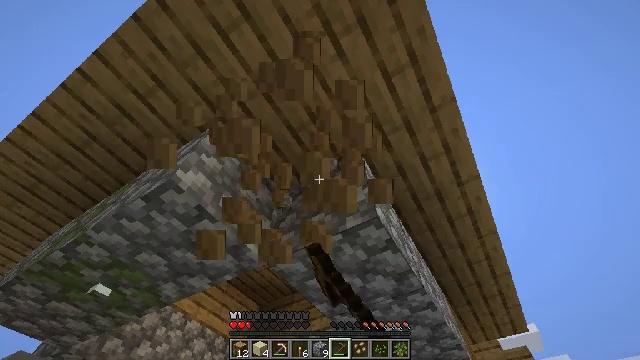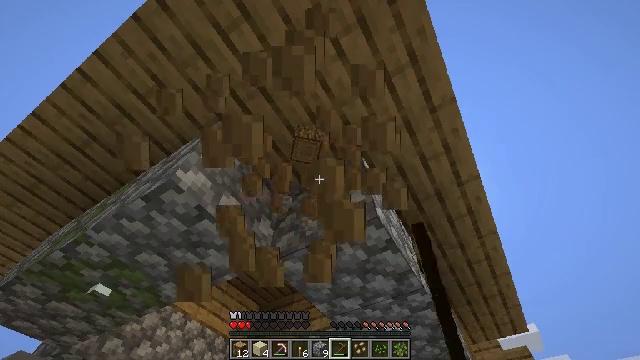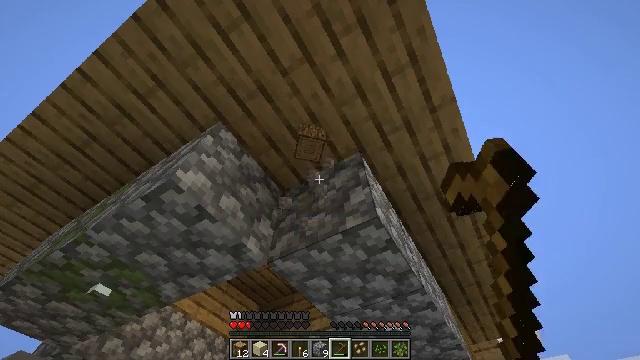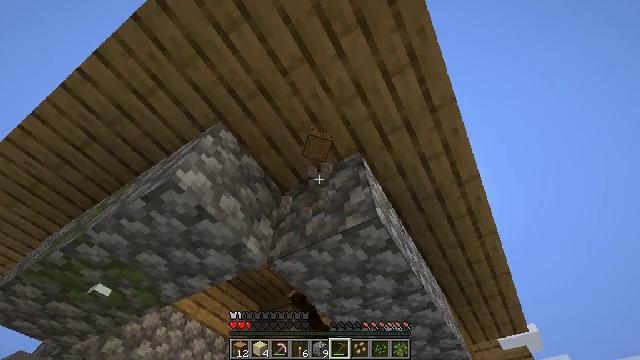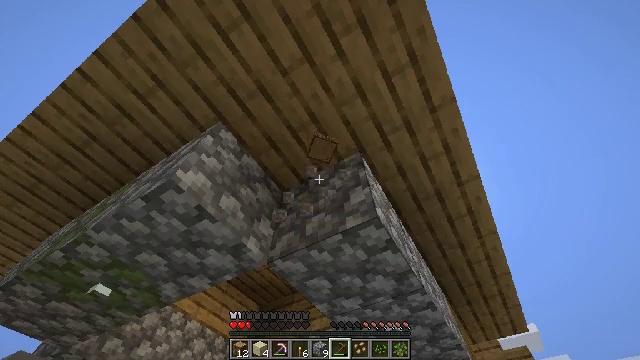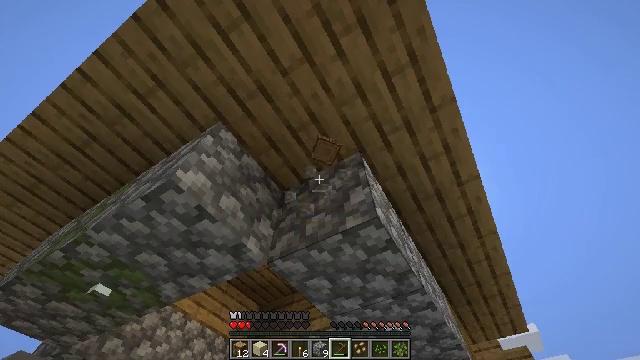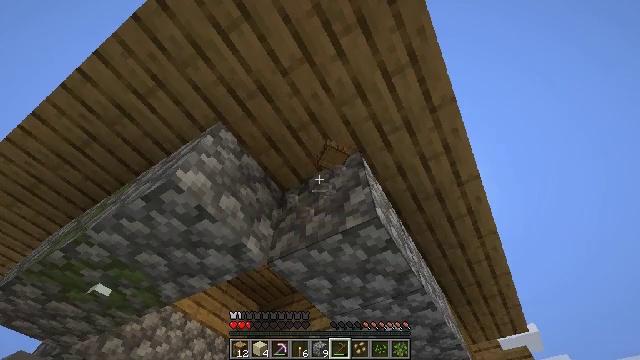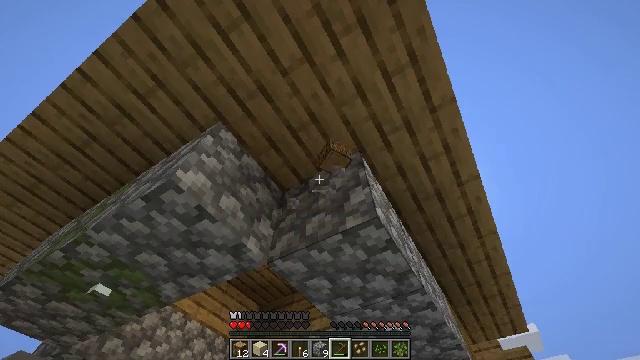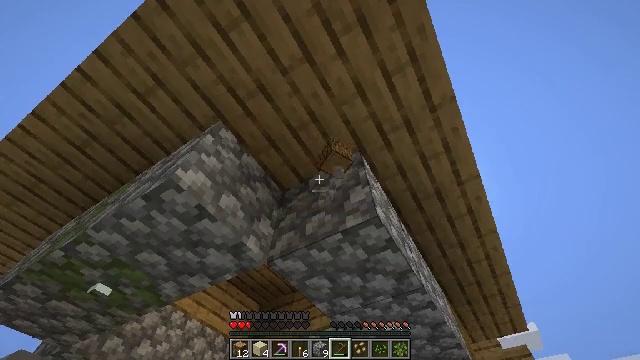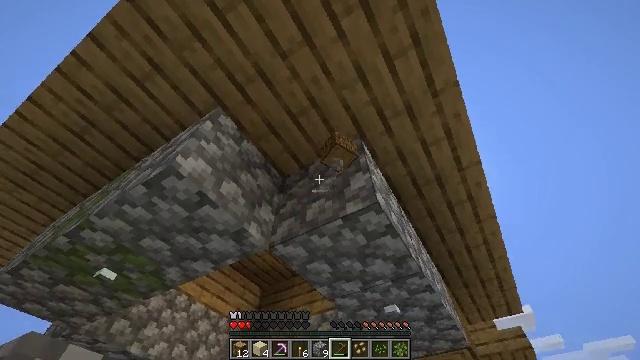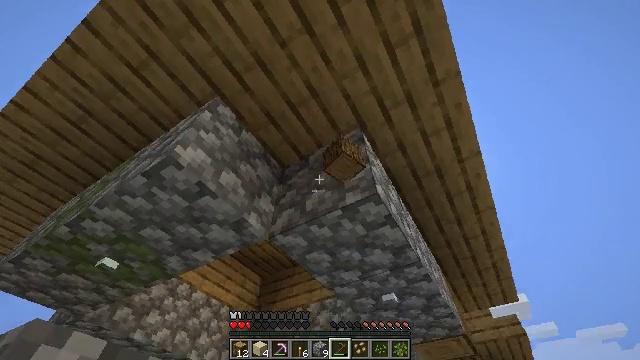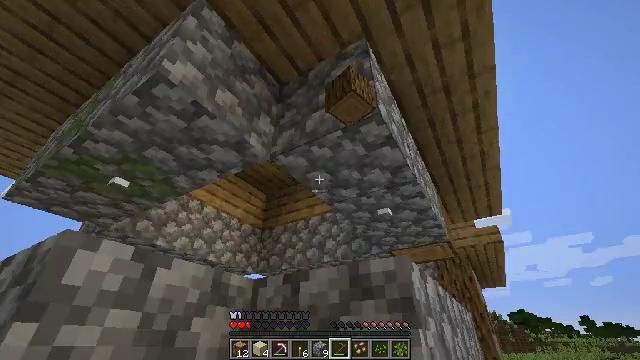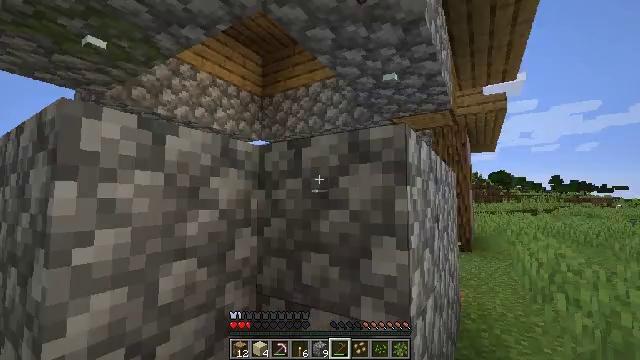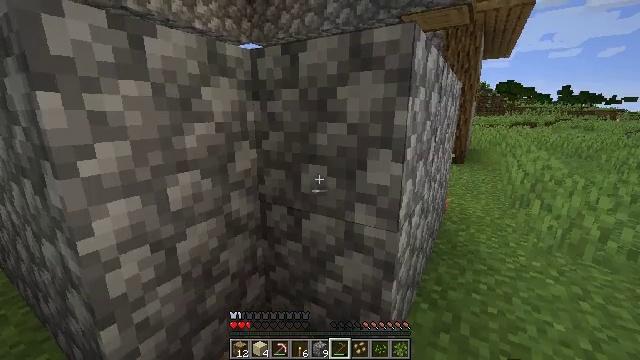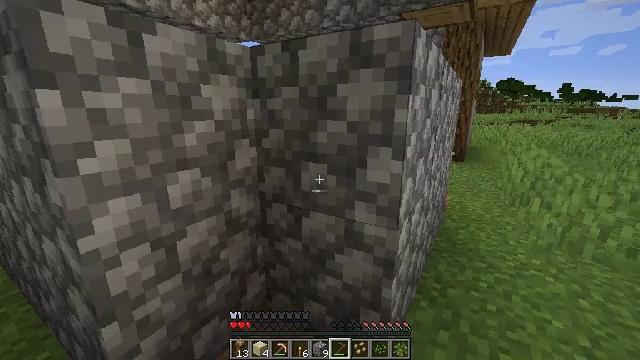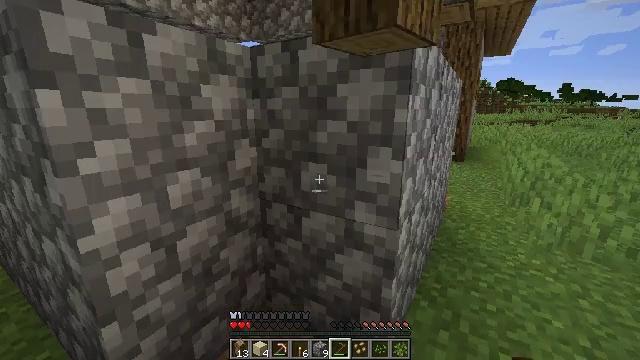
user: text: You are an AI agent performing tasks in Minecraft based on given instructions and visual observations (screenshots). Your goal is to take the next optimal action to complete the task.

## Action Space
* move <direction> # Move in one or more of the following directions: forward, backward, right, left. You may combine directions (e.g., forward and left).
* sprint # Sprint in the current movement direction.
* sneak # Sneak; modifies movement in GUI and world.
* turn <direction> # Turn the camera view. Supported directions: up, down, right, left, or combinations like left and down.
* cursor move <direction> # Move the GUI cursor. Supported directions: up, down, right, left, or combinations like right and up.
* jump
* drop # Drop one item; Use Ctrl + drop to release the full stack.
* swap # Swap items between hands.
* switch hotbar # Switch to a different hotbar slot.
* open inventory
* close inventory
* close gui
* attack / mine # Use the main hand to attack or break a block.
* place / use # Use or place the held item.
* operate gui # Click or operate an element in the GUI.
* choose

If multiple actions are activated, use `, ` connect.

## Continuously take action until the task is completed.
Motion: motion action
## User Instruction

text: Digging the cobblestone underground.
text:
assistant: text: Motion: attack / mine
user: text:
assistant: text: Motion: attack / mine
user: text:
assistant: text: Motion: attack / mine
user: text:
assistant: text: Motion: attack / mine
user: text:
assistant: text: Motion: no_op
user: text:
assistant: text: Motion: no_op
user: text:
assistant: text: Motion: no_op
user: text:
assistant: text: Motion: no_op
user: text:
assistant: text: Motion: turn down
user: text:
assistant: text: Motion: turn down
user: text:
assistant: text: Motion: turn down
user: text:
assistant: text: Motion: turn down
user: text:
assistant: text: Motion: turn down
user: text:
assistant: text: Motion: no_op
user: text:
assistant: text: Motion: no_op
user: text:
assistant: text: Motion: no_op
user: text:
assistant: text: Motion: no_op
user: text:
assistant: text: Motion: no_op
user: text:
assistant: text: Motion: move forward
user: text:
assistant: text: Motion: move forward
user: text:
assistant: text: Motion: move forward
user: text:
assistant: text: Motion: move forward
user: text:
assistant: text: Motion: move forward
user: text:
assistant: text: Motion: move forward
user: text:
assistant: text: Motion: move forward
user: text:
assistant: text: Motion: move forward
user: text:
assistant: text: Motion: move forward
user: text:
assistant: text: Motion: move forward
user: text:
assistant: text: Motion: move forward and move right
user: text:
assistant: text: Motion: move right